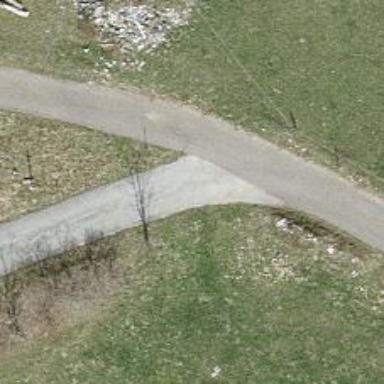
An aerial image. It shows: Paved service road with grade 1 track type.